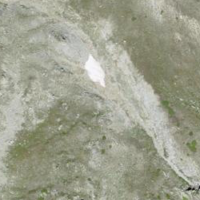
EUNIS habitat code: 31
Species observed at this site:
Setina aurita